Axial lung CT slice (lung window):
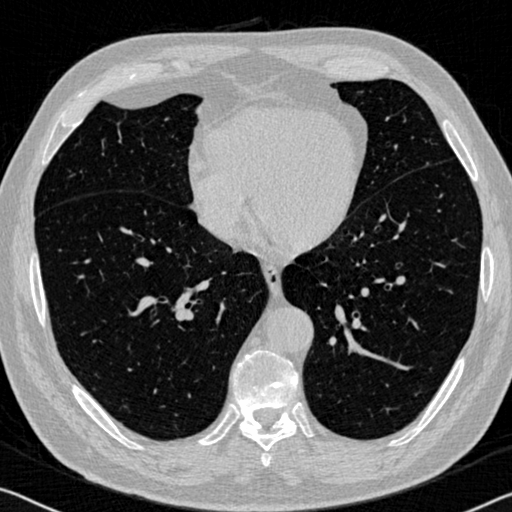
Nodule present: no